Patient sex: F
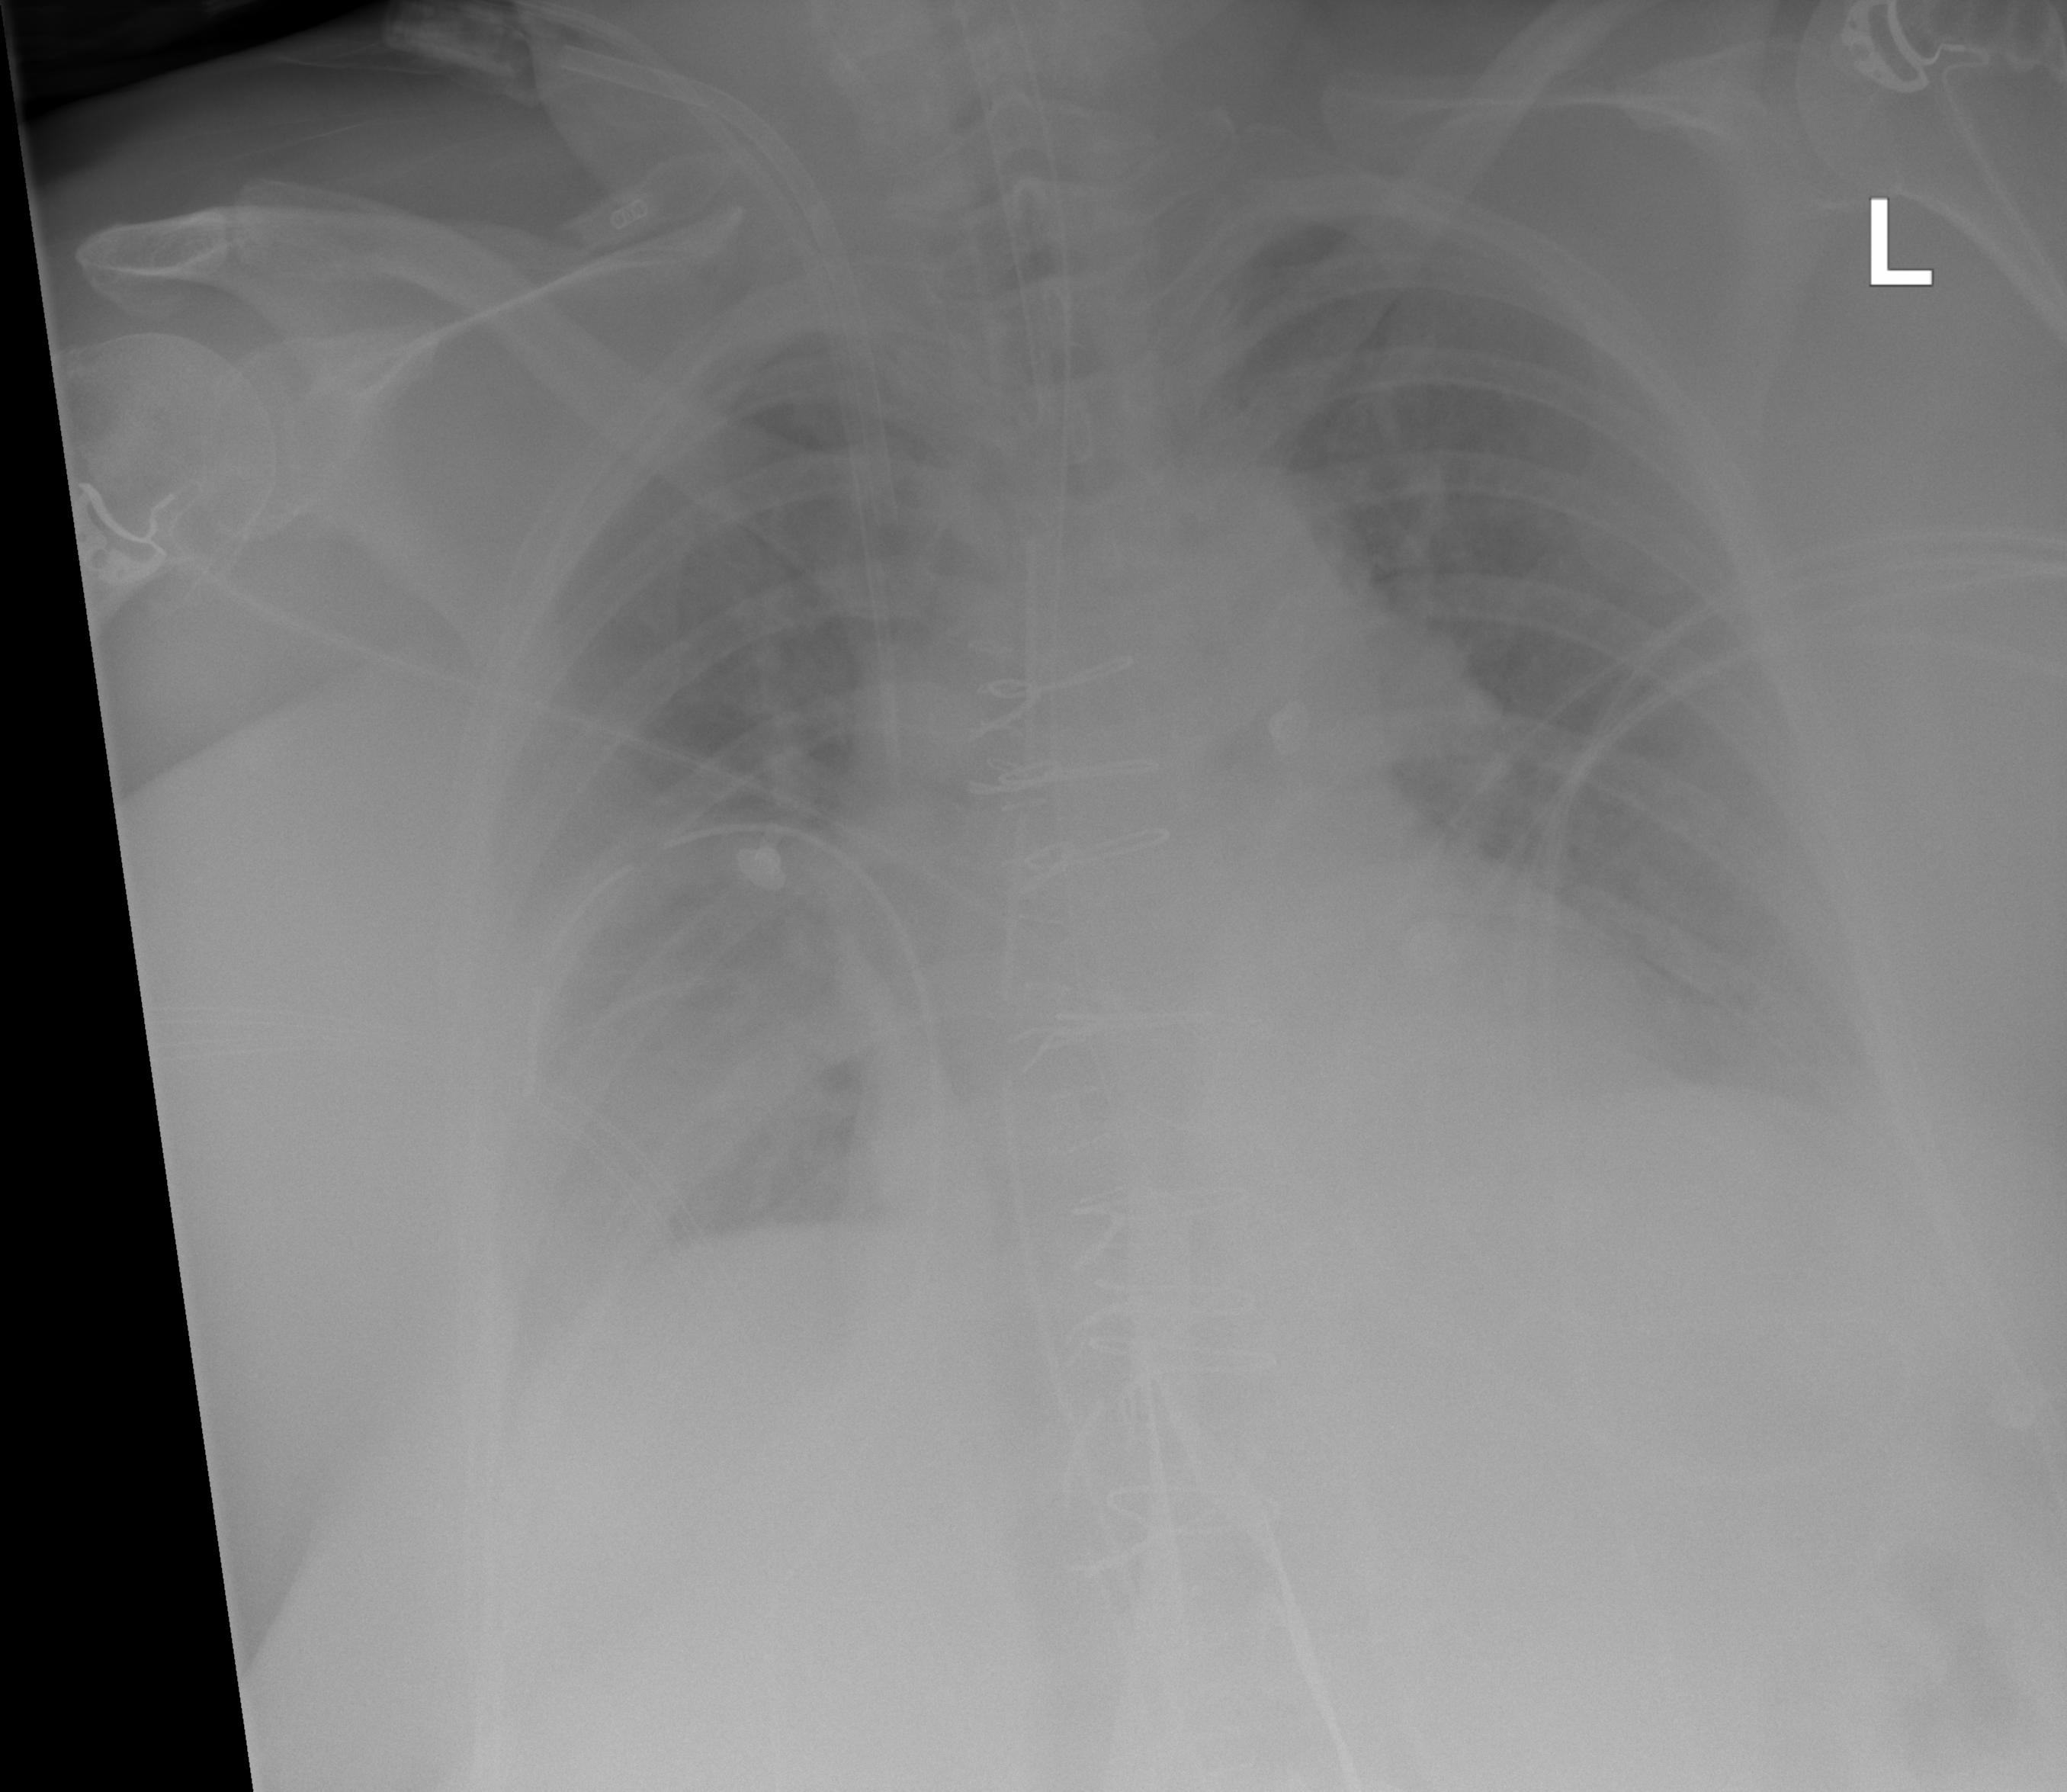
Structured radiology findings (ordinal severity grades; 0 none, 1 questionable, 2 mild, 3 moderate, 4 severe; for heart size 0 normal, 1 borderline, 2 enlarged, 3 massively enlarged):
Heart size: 0
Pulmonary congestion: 2
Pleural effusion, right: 2
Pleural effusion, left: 2
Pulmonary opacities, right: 0
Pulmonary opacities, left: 0
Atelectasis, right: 2
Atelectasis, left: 0